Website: walmart
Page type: payment
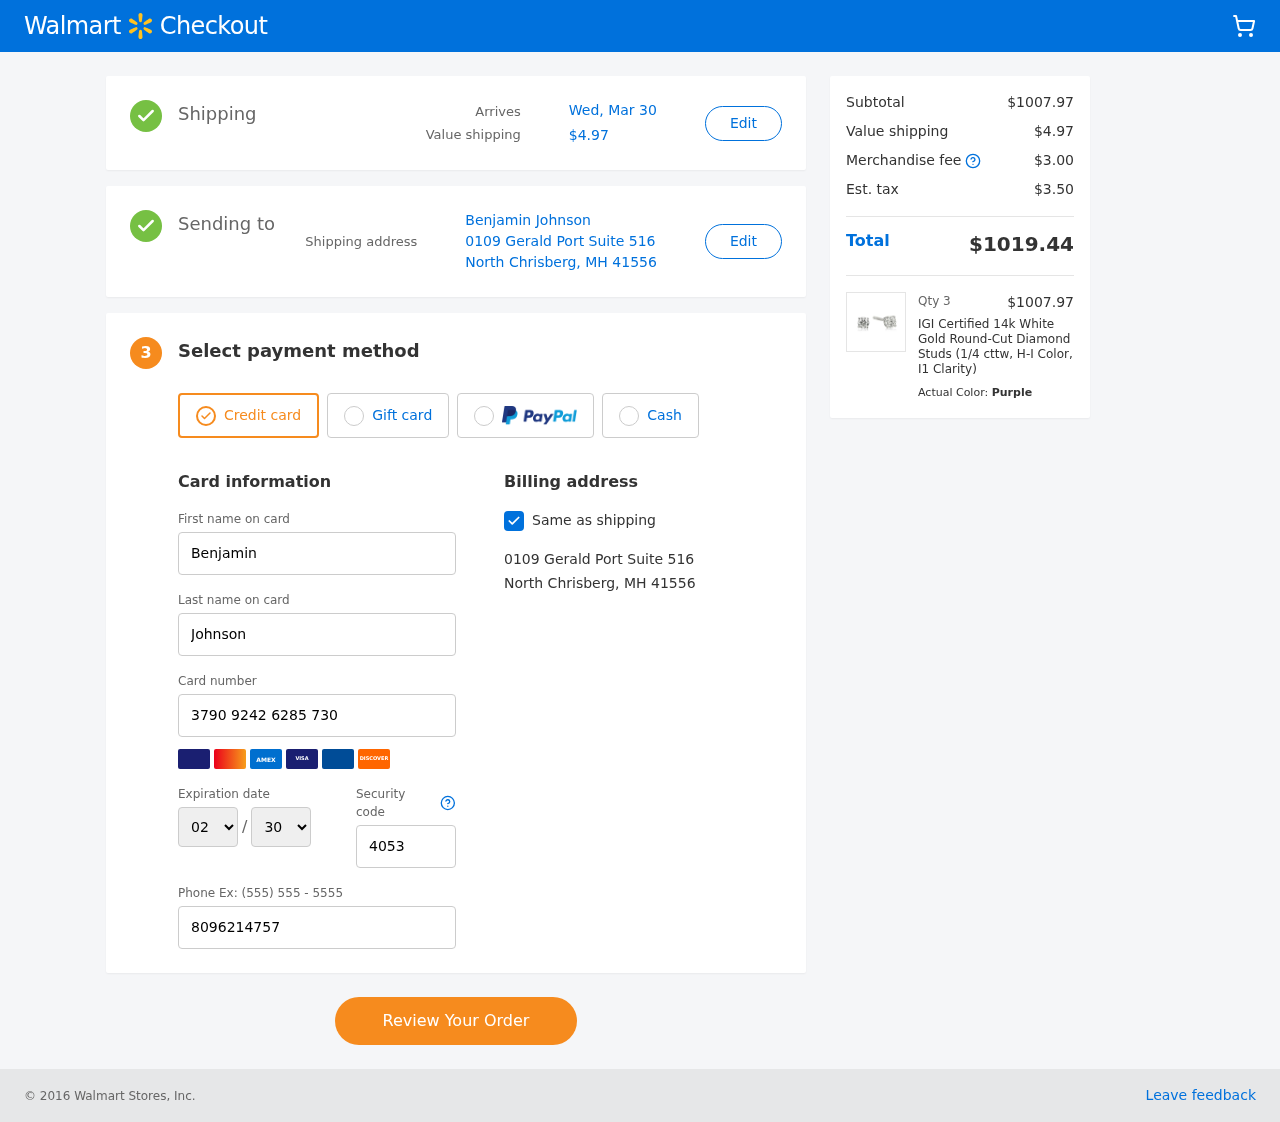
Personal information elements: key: PII_CARD_EXPIRY_MONTH
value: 02
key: PII_CARD_EXPIRY_YEAR
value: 30
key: PII_CITY_STATE_ZIP
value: North Chrisberg, MH 41556
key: PII_FULLNAME
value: Benjamin Johnson
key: PII_STREET
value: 0109 Gerald Port Suite 516
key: PII_FIRSTNAME
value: Benjamin
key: PII_LASTNAME
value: Johnson
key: PII_CARD_NUMBER
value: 3790 9242 6285 730
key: PII_CARD_CVV
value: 4053
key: PII_PHONE
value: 8096214757
Product elements: key: PRODUCT1_NAME
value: IGI Certified 14k White Gold Round-Cut Diamond Studs (1/4 cttw, H-I Color, I1 Clarity)
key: PRODUCT1_PRICE
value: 335.99
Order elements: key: ORDER_DELIVERY_DATE
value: Wed, Mar 30
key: ORDER_SHIPPING_COST
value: $4.97
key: ORDER_SUBTOTAL
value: $1007.97
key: ORDER_MERCHANDISE_FEE
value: $3.00
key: ORDER_TAX
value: $3.50
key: ORDER_TOTAL
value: $1019.44
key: ORDER_NUM_ITEMS
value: Qty 3